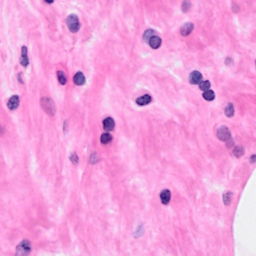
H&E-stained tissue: Breast